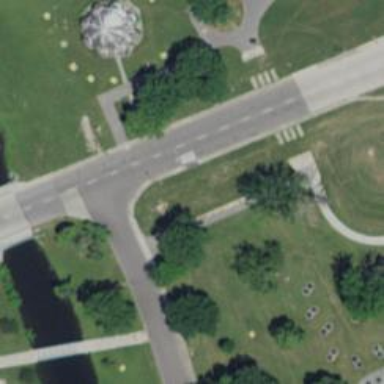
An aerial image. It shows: Memorial featuring statue.